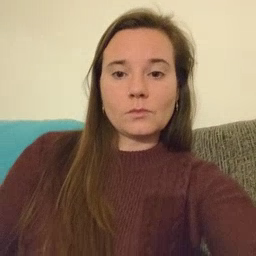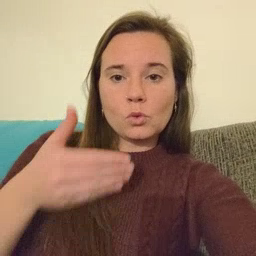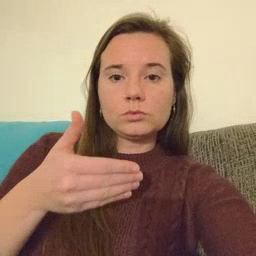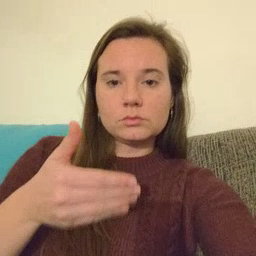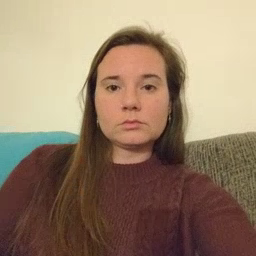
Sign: close